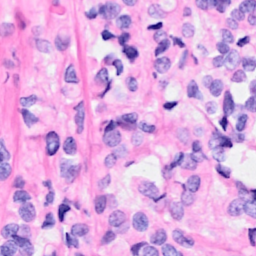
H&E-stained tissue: Breast